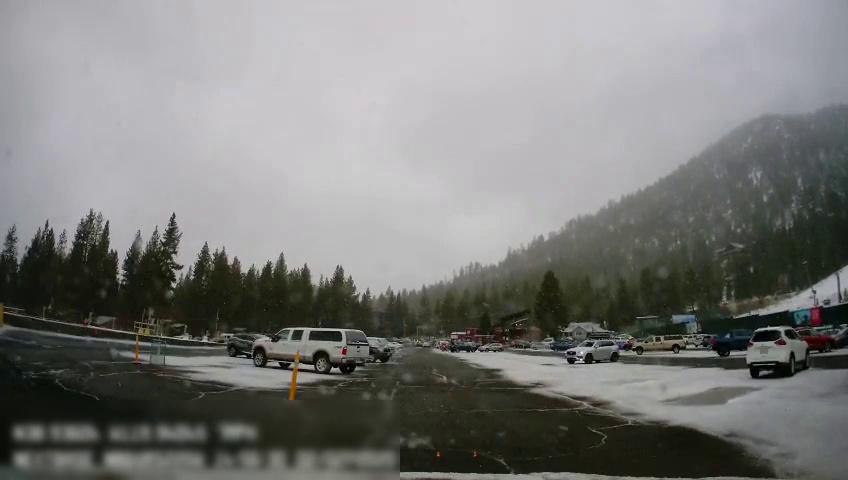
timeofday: Day
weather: Snowy
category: Vehicles | Truck
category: Vehicles | Car
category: Vehicles | Car
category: Vehicles | SUV
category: Vehicles | Truck
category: Vehicles | Car
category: Vehicles | Truck
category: Vehicles | Truck
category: Vehicles | Car
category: Vehicles | SUV
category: Drivable Space